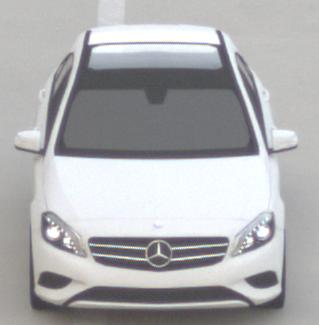
Make: Mercedes-Benz
Model: A 180
Detailed model: A-Class (176)
Model produced from: 2012/09
Model produced until: 2015/07
Doors: 5
Color: white
Road condition: dry road
Daytime: sunrise or sunset
Contrast: low contrast